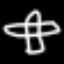
Label: airplane